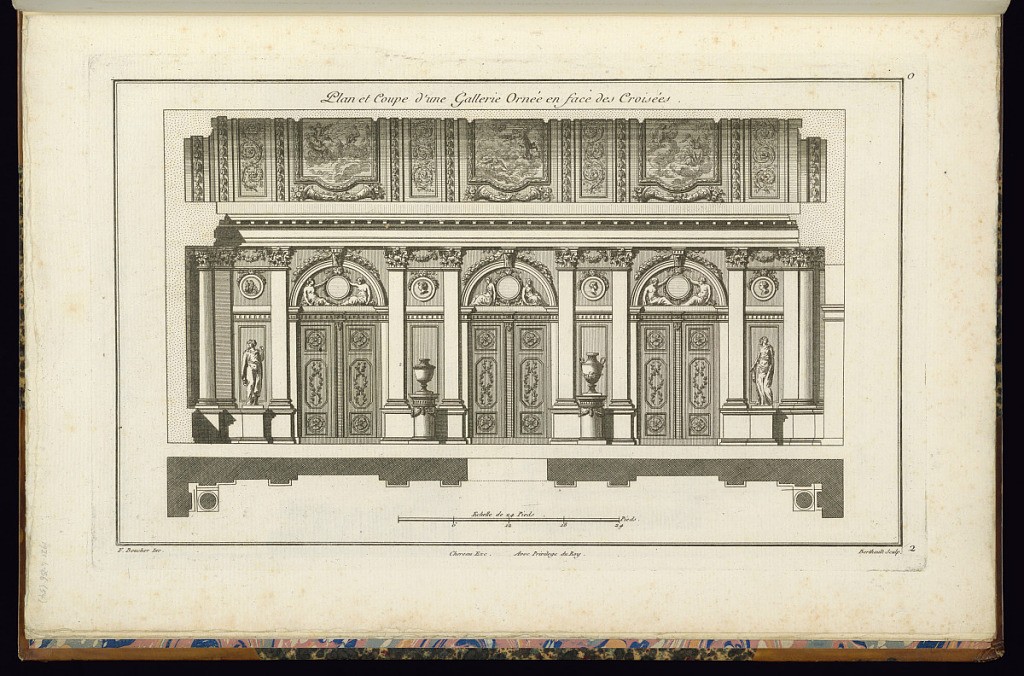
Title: Plan et Coupe d'une Gallerie Ornée en face des Croisées
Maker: Juste-François Boucher, French, 1736 – 1782
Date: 1774
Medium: Engraving on laid paper
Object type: Print
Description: Plan and cross section of a gallery with arched double doors interspersed with classical statues and vases on pedestals. The doors are decorated with rosettes and guilloches of branches, and seated figures against rondels in a half-circle pediment above. A second story is decorated with paintings or tapestries cut to fit frames of bound leaf, and panels with rarabesques, vertical garlands, cornucopia. The plate is signed